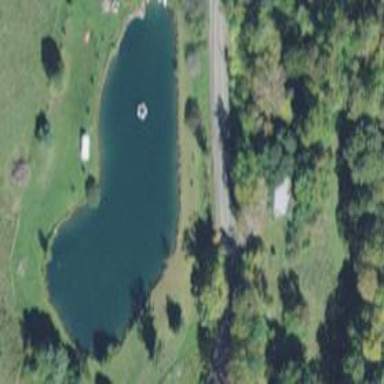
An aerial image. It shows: Pond surrounded by natural water.